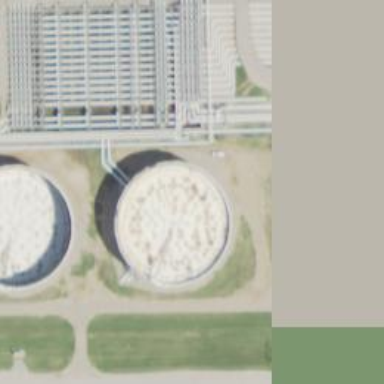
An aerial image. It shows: Storage tank which is man-made.